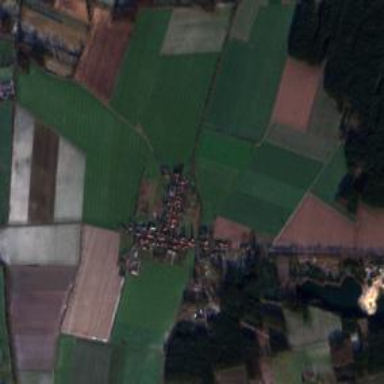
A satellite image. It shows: Village.